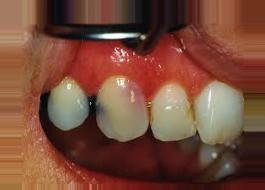
Condition: Tooth Discoloration